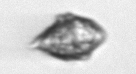
Label: Kryptoperidinium_triquetrum